Question: I have just started using <URL>
When i run it on small app (just few line with undeleted allocations) it works just fine.
Now I want to run it into my bigger app (wxWidgets app, 2 threads), but when I include
'''
#include <vld.h>
'''
my app does not completely start up. It starts cycling when Gui is created. Somethimes app load completely, but again, stuck when I for example press some button...
When I hit pause button, to see which code is being processed I see just

Is anybody run into similar problem?
Is there any way to make it work?
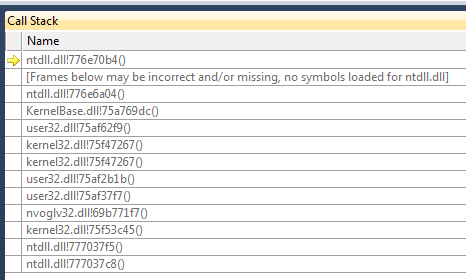
Answer: Visual Leak Detector makes the App run VERY slowly, be patient.
Are you running a single binary file?
I'v had issues when my program was split into the main executable and libraries loaded on the run.
The solution was to do the #include everywhere, especially the executable.
Note that you can use VLDDisable and VLDEnable if you want to target specific parts of the code, note that these work per thread. Disabling in one thread doesn't modify what goes on in others.